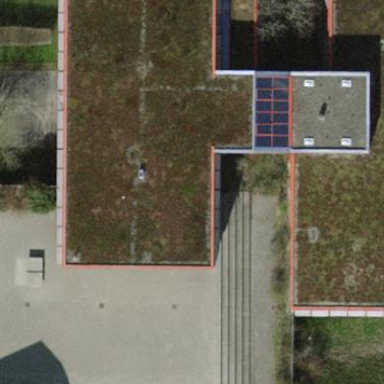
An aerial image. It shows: View of roof of building.